Question: I get values to "" and . The have checkbox field checked plus another checkbox in other I have two checkboxes. How can I avoid duplicate checkbox fields.
'''
<?php
$extra_fields_query = mysql_query("SELECT * FROM products_extra_fields");
while ($extra_fields = mysql_fetch_array($extra_fields_query)){
foreach ($HTTP_POST_VARS['extra_field'] as $key=>$val){
//$val get values 1 and 4
echo "<input type='checkbox' name='extra_field[".$extra_fields['products_extra_fields_id']."]' value='".$extra_fields['products_extra_fields_id']."' " . (($extra_fields['products_extra_fields_id'] == $val) ? checked : false). " >";
}
} ?>
'''

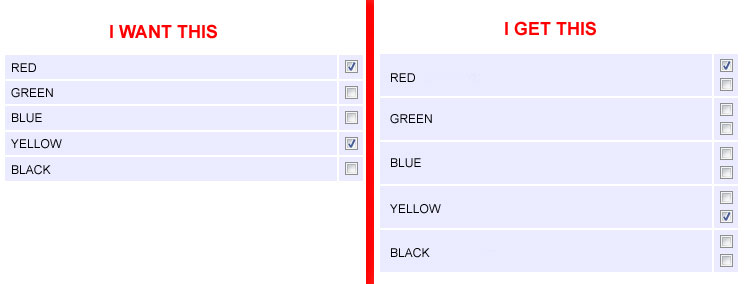
Answer: You are seeing duplicate checkboxes because, for every row you pull from the database, you are looping over the 'extra_field' data posted by the user. There are two values in '$HTTP_POST_VARS['extra_field']' so you get two checkboxes per row.
Instead of '($extra_fields['products_extra_fields_id'] == $val)' you should use 'in_array' to test whether the checkbox is checked in each case.
'$HTTP_POST_VARS' is very old and was deprecated in PHP 4.1 in 2001. Instead you should use '$_POST' which is a superglobal. This means you do not have to use 'global' before using it in a function.
'checked' is a string and should be enclosed in quotes in your 'echo' statement.
The following should fix all these issues:
'''
$extra_fields_query = mysql_query("SELECT * FROM products_extra_fields");
while ($extra_fields = mysql_fetch_array($extra_fields_query)) {
echo "<input type='checkbox' name='extra_field["
. $extra_fields['products_extra_fields_id'] . "]' value='"
. $extra_fields['products_extra_fields_id'] . "' "
. (in_array($extra_fields['products_extra_fields_id'], $_POST['extra_field'])
? "checked" : "")
. " >";
}
'''